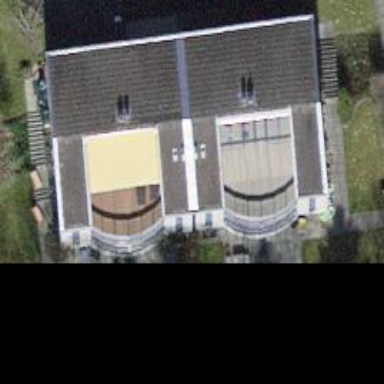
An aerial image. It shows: Semidetached house with gabled roof.